Field crop: maize
Growth stage: 1
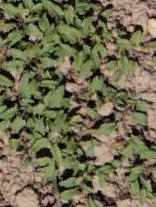
Species: convolvulus